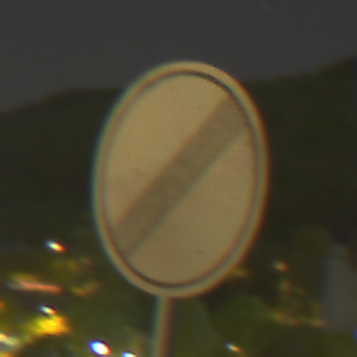
Verkehrszeichen: EndeSaemtlicherBegrenzungen
Umgebung: Outdoor, Urban
Tageszeit: Night
Wetter: PartlyCloudy
Licht: Artificial
Jahreszeit: NotSpecified
Kontrast: HighContrast